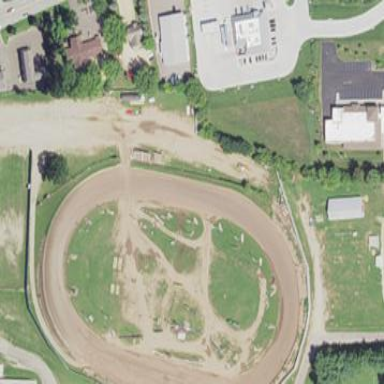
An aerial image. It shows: Dirt raceway for motor sports.